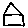
Label: house